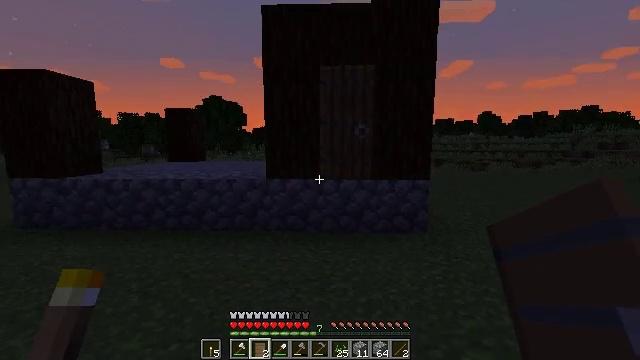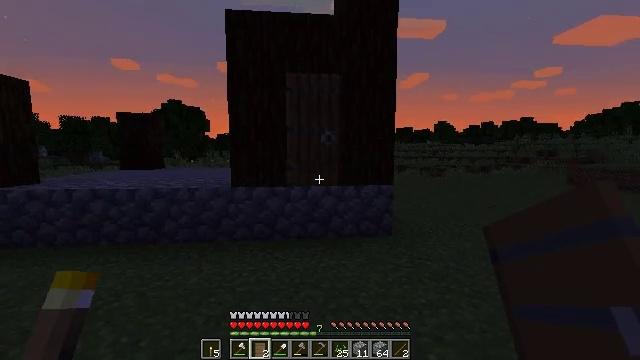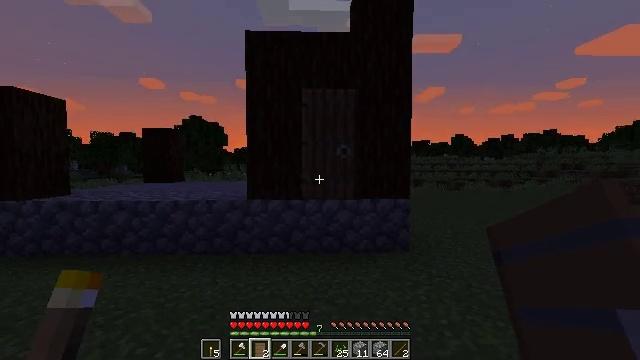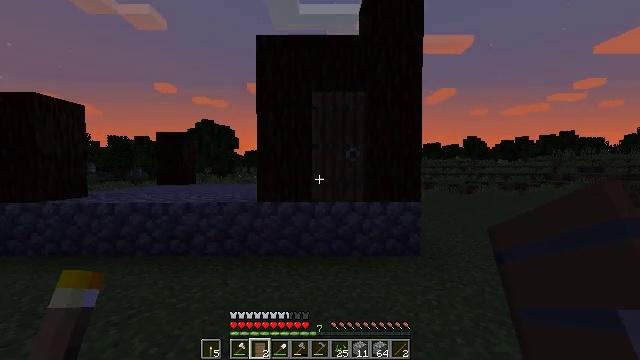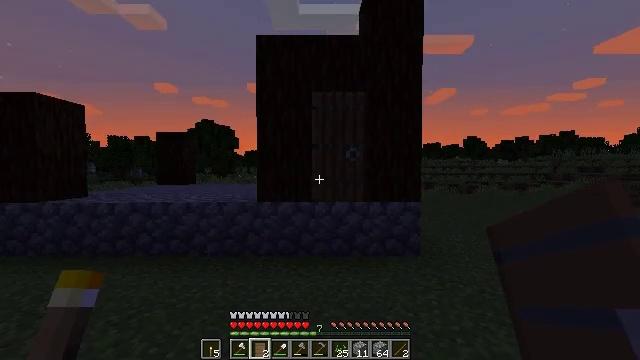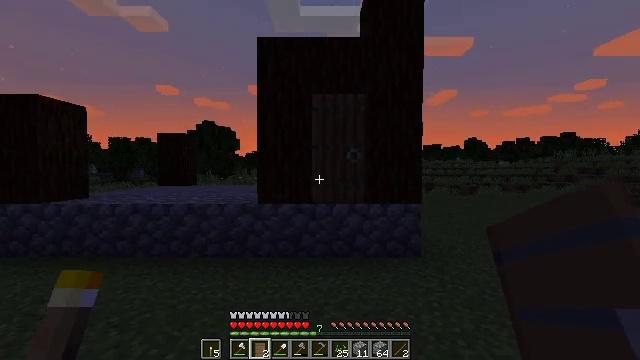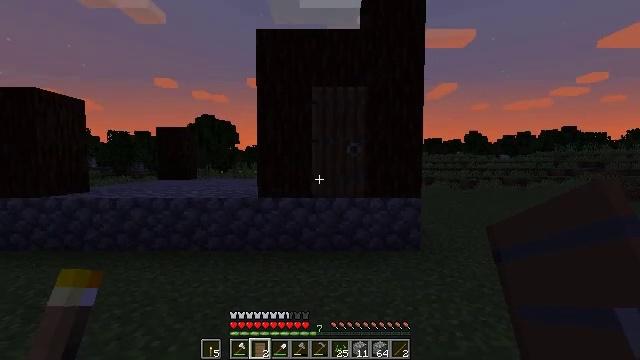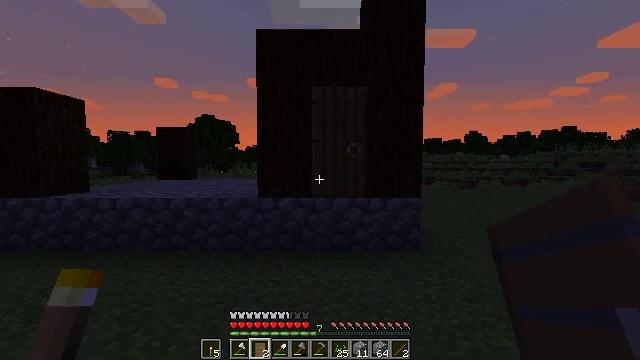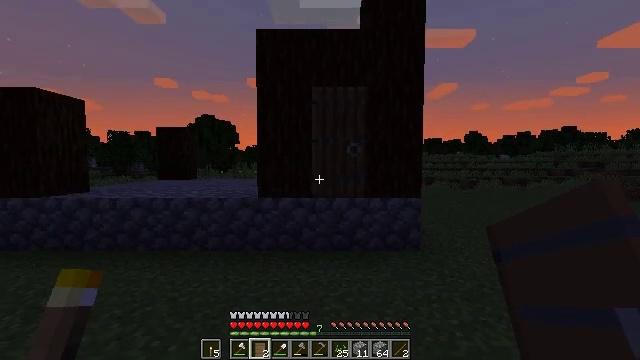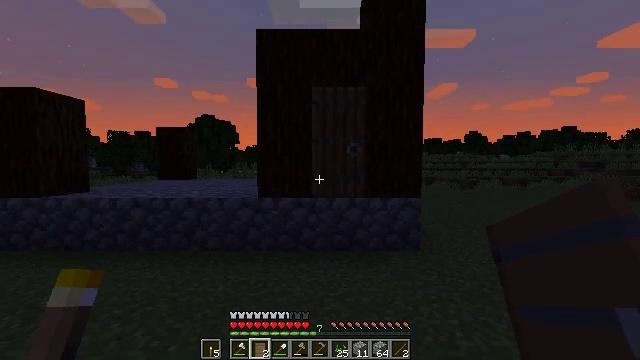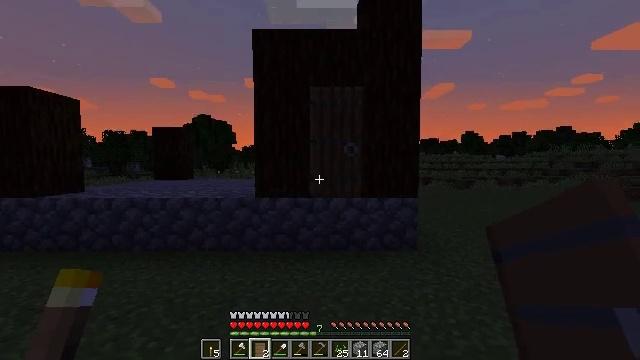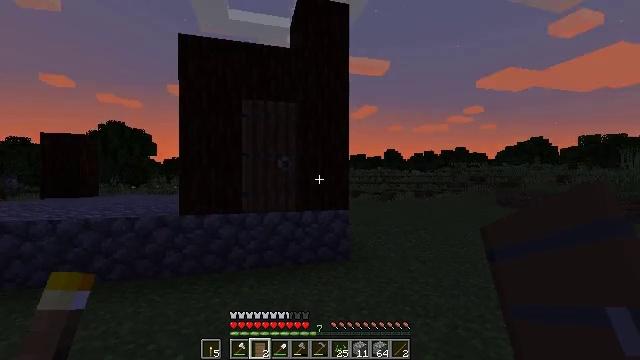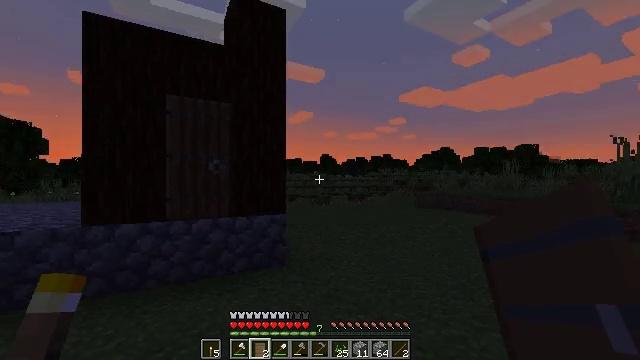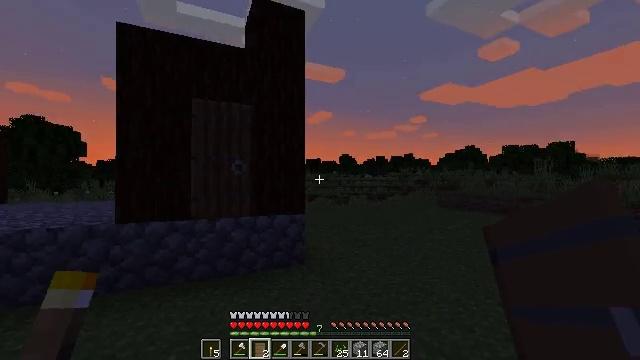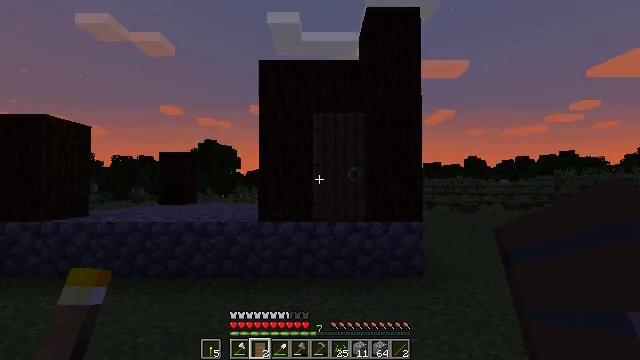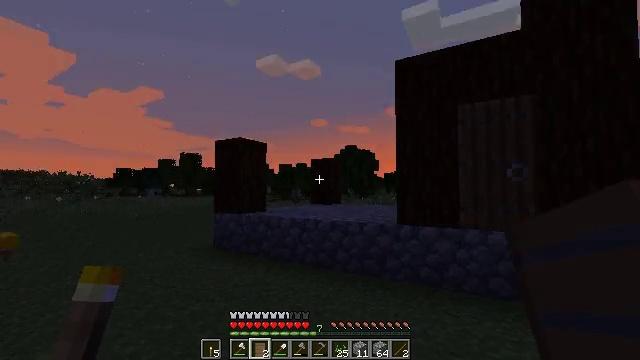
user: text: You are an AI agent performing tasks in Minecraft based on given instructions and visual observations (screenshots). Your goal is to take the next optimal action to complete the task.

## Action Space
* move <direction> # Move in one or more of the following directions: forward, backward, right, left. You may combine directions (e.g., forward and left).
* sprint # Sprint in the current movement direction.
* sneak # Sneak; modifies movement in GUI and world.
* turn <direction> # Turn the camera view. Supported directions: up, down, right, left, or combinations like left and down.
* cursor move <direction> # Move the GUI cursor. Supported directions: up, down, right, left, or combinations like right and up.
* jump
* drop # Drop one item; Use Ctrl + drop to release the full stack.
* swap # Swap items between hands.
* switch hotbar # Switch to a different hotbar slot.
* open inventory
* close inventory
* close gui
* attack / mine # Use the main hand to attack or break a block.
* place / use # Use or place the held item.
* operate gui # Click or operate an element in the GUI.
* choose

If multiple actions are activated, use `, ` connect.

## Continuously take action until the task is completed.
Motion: motion action
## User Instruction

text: Make an andesite slab using andesite blocks in the crafting table.
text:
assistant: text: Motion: turn right and up
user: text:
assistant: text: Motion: turn left and up
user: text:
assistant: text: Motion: turn left
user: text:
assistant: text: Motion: no_op
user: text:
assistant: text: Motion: no_op
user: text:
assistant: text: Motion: turn down
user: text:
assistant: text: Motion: no_op
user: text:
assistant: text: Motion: no_op
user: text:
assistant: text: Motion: no_op
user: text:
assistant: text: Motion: no_op
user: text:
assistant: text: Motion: turn right and up
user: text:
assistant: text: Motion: turn right
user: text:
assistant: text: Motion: turn left
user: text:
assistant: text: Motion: turn left and up
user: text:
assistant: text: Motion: turn left
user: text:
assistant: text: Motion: move forward, sprint, turn left and down
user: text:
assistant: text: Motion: move forward, sprint, turn left and up
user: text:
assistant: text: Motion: move forward, sprint, turn left
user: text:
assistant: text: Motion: move forward, sprint, turn left and down
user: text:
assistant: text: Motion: move forward, sprint, turn left and down, switch to hotbar 1
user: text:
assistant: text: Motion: move forward, turn left, switch to hotbar 1
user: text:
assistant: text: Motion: move forward, turn left, switch to hotbar 1
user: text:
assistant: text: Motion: move forward, sprint, turn left, switch to hotbar 1
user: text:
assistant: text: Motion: move forward, sprint
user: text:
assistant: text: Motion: move forward, sprint, turn left and down, jump
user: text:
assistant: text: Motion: move forward, sprint, turn left, jump
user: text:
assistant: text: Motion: move forward, sprint, turn left, jump
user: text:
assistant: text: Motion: move forward, sprint, turn down
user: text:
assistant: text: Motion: move forward, sprint, turn right and down
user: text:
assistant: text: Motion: move forward, sprint, turn right and down